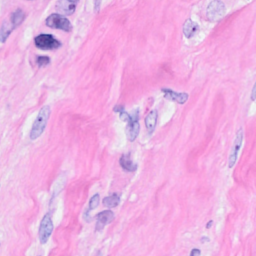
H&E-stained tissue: Breast